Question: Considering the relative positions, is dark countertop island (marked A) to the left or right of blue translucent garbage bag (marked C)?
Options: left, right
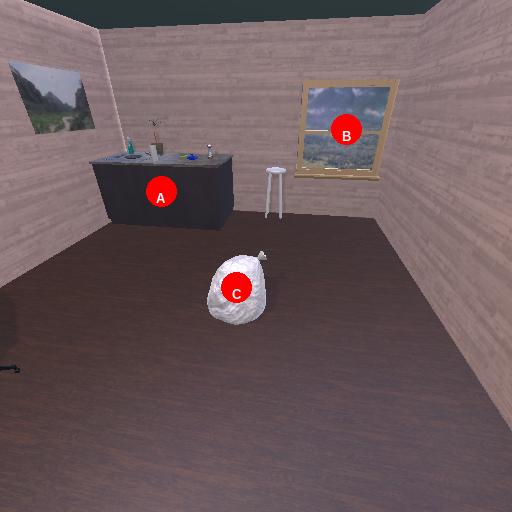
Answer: left